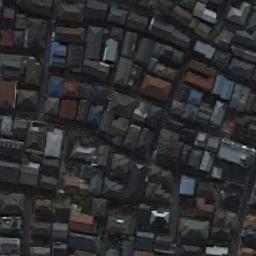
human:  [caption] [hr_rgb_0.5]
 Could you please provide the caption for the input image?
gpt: The houses stand in two rows .

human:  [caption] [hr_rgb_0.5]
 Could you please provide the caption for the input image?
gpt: Many roads and neatly arranged houses in densely populated areas .

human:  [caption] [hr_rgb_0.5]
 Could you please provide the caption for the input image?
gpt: The dense residential is next to the road .

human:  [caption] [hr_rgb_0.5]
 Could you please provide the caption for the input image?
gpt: A dense residential area has lots of houses next to each other .

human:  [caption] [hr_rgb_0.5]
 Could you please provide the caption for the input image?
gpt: There are many black buildings on a dense residential area .